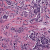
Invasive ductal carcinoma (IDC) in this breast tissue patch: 1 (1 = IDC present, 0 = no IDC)